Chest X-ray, AP view. Patient: 46 years old, sex M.
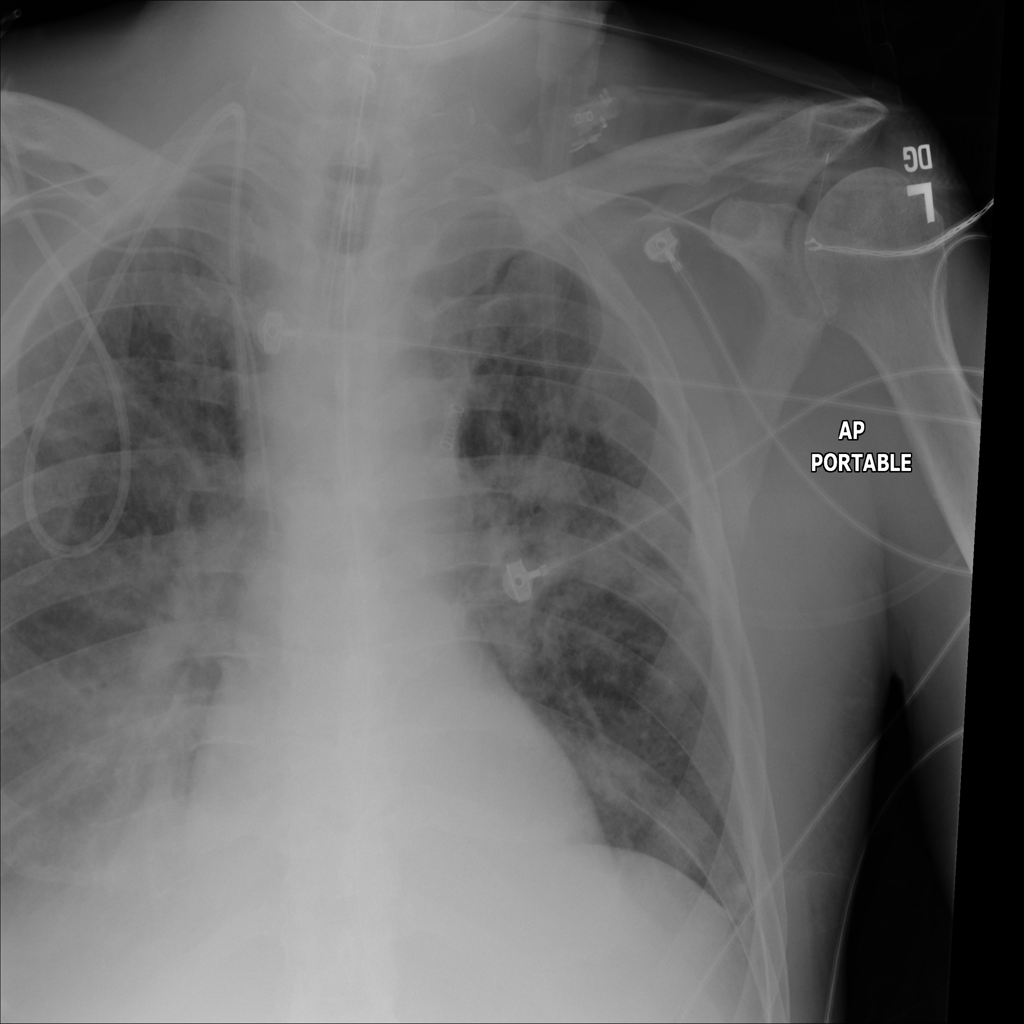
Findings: Consolidation